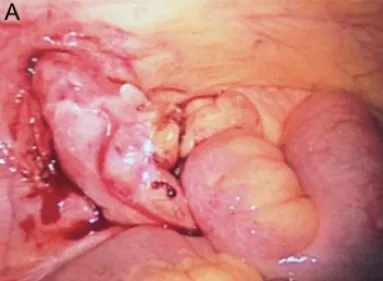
Appendix pathology. Gross appendix.
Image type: medical_photograph (other_medical_photograph)